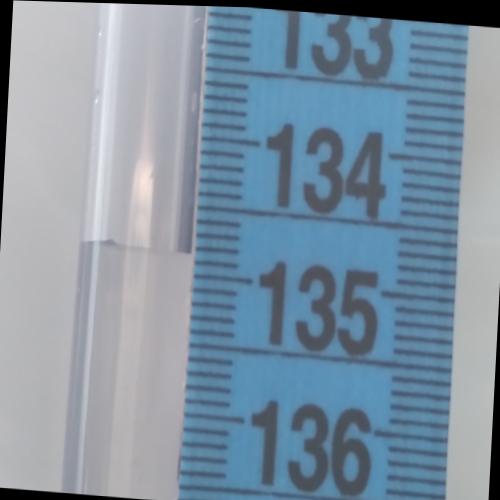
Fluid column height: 134.8 cm